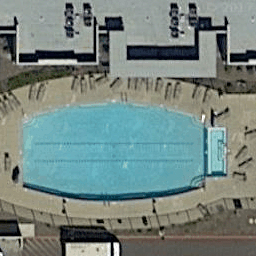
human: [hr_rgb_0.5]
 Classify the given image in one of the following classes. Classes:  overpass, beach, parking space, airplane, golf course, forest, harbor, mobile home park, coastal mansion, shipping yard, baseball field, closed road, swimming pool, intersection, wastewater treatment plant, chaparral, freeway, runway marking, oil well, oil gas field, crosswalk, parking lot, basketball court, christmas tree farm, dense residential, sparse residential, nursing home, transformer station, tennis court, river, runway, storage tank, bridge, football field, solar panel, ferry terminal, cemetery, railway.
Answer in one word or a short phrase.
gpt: swimming pool